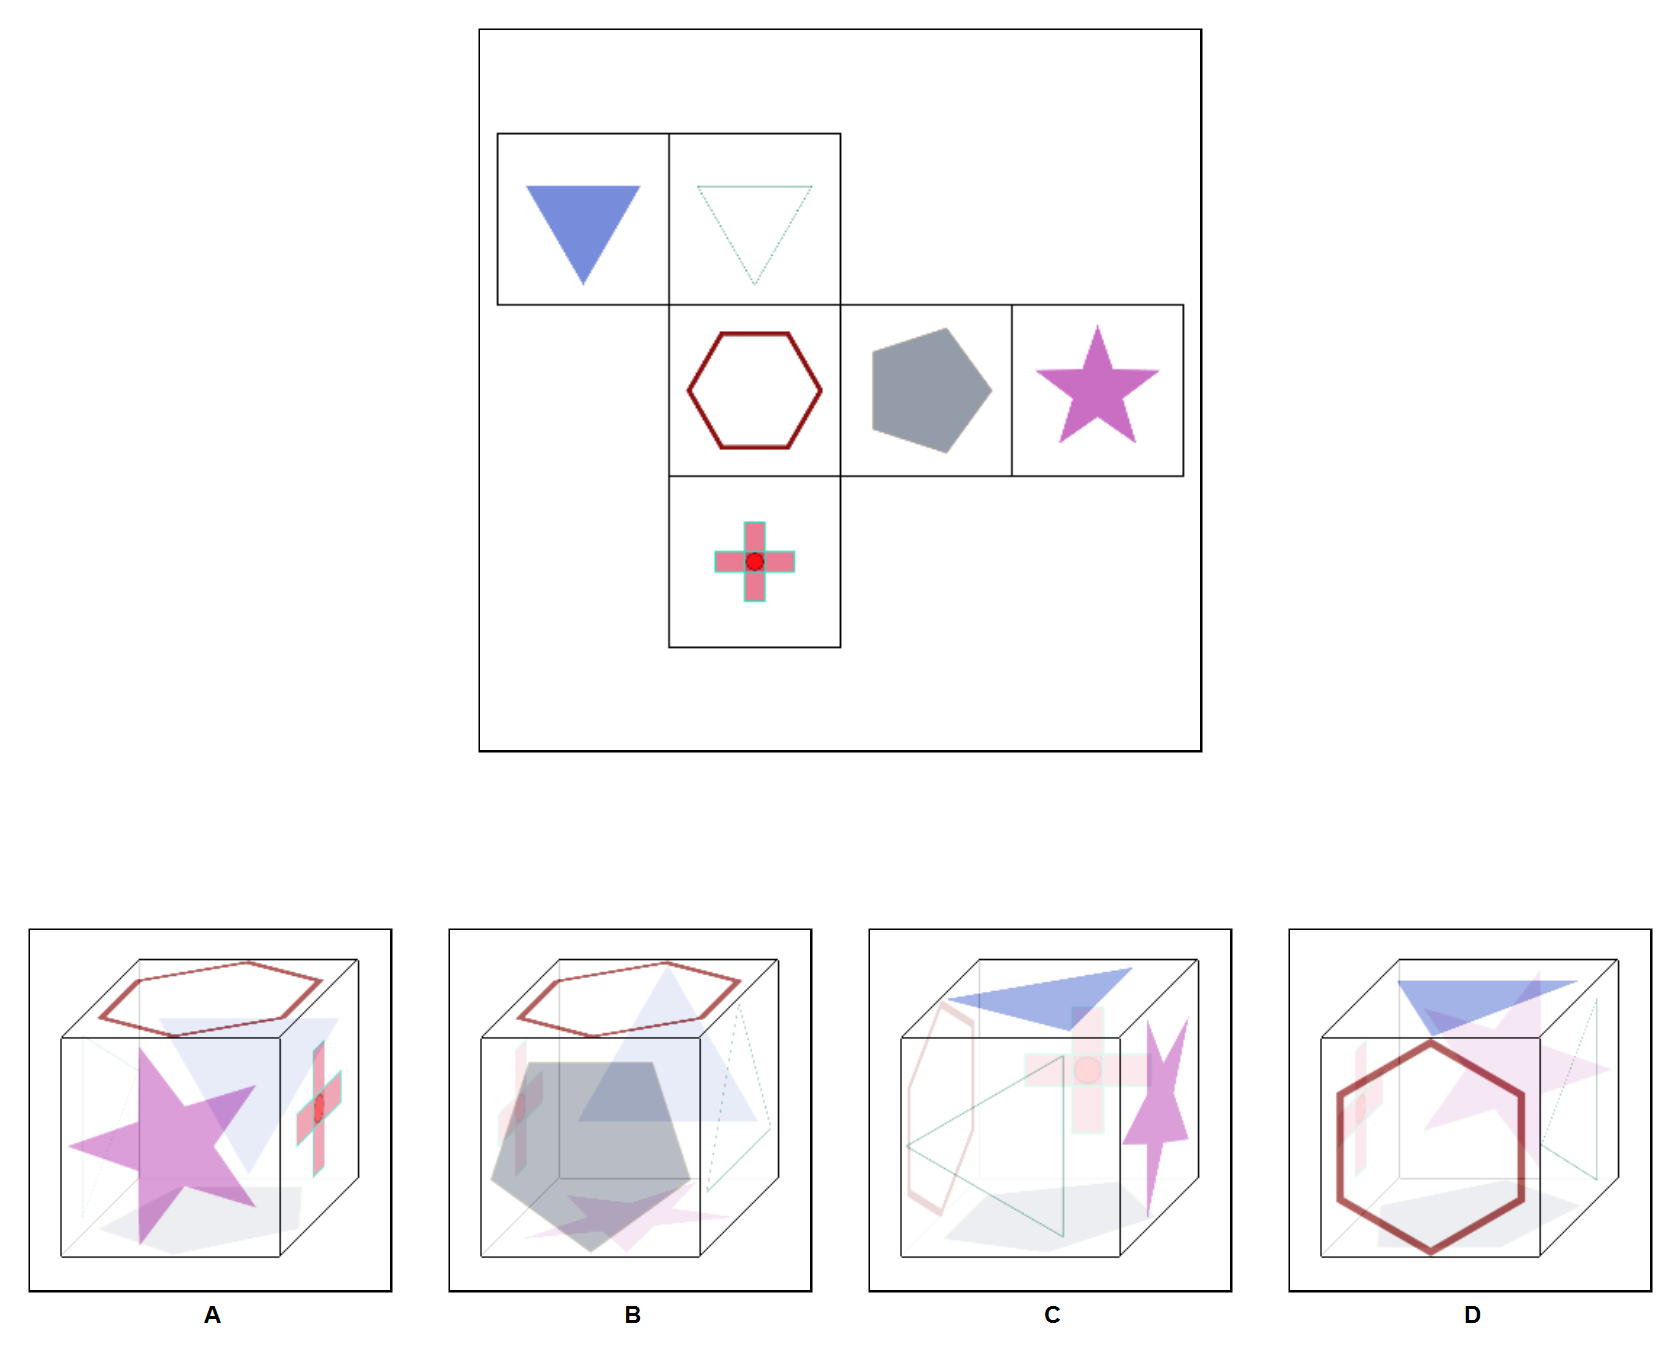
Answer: A